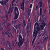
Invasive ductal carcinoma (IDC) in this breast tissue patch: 1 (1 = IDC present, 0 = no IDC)